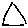
Label: triangle